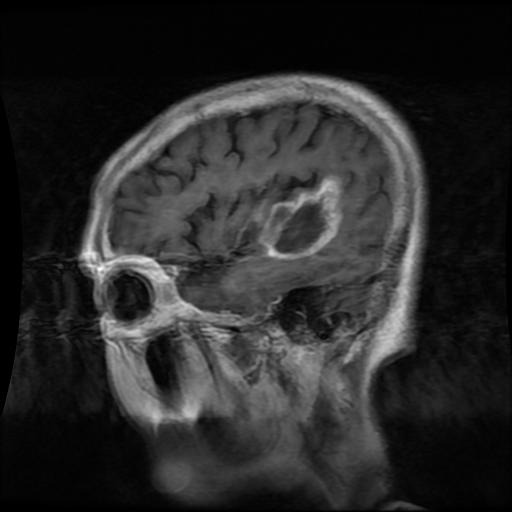
Label: glioma